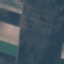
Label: AnnualCrop